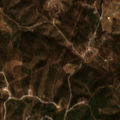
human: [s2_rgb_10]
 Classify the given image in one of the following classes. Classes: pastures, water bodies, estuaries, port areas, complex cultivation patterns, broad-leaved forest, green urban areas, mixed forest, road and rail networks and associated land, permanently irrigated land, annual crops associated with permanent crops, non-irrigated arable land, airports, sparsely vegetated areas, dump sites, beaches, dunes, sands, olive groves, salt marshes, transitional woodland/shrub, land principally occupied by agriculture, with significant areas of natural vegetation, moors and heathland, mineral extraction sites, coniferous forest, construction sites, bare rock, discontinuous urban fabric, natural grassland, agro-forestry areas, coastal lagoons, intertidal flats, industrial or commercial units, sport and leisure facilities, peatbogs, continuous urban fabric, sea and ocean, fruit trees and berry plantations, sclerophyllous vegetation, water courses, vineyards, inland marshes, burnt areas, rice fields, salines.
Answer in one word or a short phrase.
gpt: agro-forestry areas, mixed forest, transitional woodland/shrub